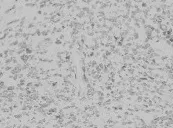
Histopathological and immunohistochemical findings of ossifying fibromyxoid tumor. Neuron-specific enolase.
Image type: pathology (immunostaining)